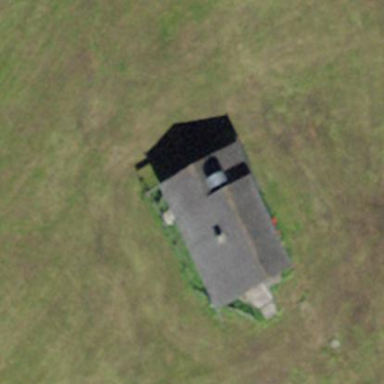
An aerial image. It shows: Building with tile roof that serves as aerialway station.